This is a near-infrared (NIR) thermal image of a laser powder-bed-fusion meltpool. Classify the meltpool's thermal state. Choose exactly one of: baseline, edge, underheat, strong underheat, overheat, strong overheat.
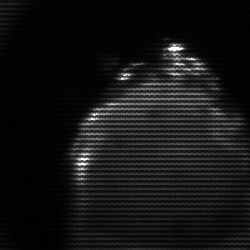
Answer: edge